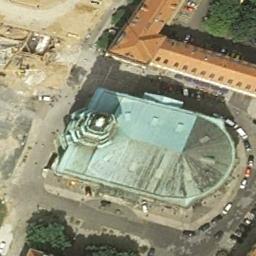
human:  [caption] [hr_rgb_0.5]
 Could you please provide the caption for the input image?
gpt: This is a church, Built of tan brick .

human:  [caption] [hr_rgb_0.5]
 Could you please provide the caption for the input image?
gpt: There is a church with blue roof on the open place .

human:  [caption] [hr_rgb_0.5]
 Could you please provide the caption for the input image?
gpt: A church with a cyan roof with a cyan tower on the roof, Several buildings and roads and trees around the church .

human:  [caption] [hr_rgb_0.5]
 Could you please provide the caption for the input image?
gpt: The church with a tower and the rest of the church has a fan roof .

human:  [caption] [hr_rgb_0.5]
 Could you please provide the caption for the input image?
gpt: Many cars are near the church .